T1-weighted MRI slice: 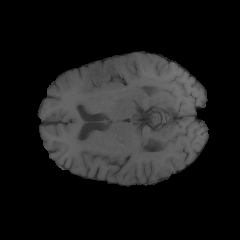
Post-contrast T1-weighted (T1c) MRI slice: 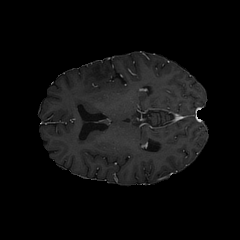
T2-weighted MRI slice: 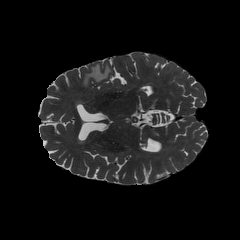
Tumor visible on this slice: yes